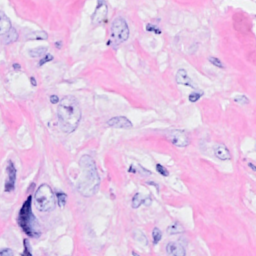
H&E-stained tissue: Breast